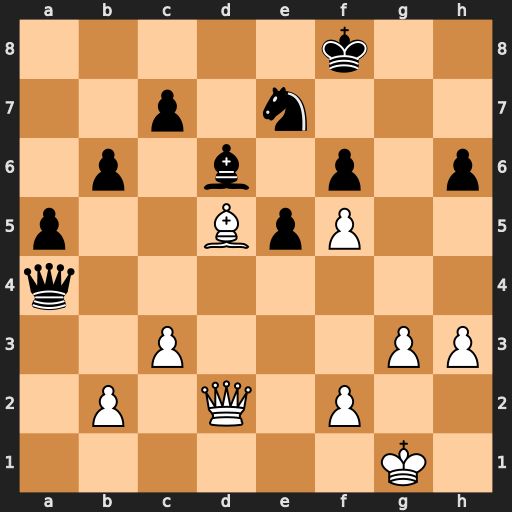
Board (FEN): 5k2/2p1n3/1p1b1p1p/p2BpP2/q7/2P3PP/1P1Q1P2/6K1
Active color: w
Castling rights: -
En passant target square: -
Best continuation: Qxh6+ Ke8 Qh8+